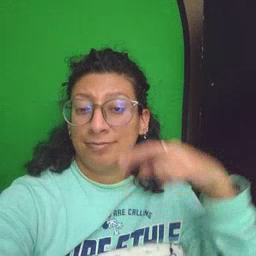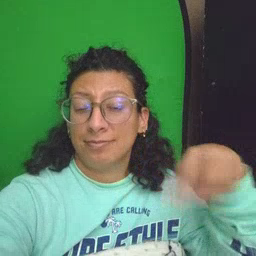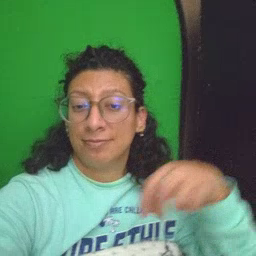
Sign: dance